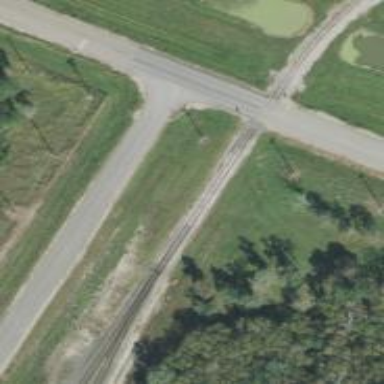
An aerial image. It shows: Railway spur service.